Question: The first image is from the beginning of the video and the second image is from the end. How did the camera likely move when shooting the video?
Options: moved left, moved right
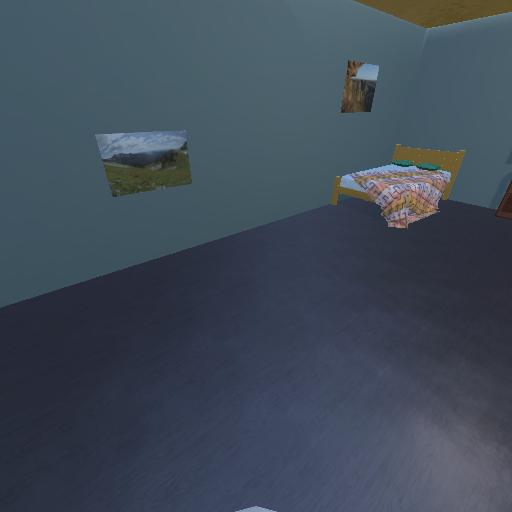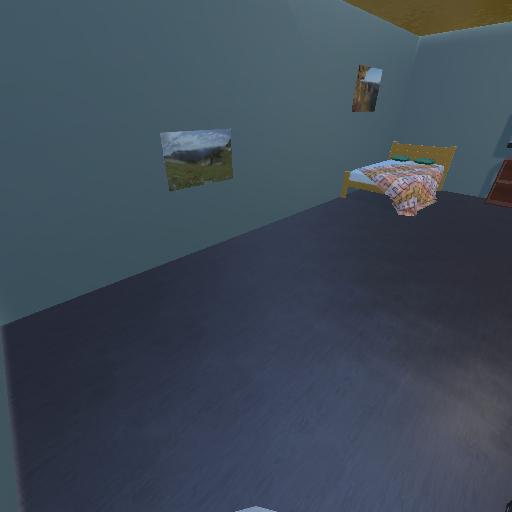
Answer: moved left